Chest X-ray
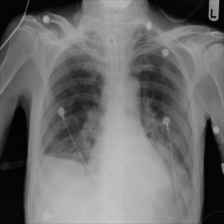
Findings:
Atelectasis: positive
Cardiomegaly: negative
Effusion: positive
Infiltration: positive
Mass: negative
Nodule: negative
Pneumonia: negative
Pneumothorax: negative
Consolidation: negative
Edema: negative
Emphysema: negative
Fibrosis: negative
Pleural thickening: negative
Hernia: negative